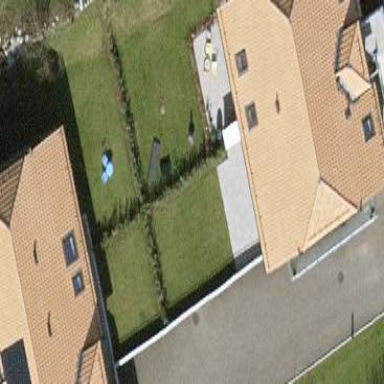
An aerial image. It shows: Garden area designated for leisure land.